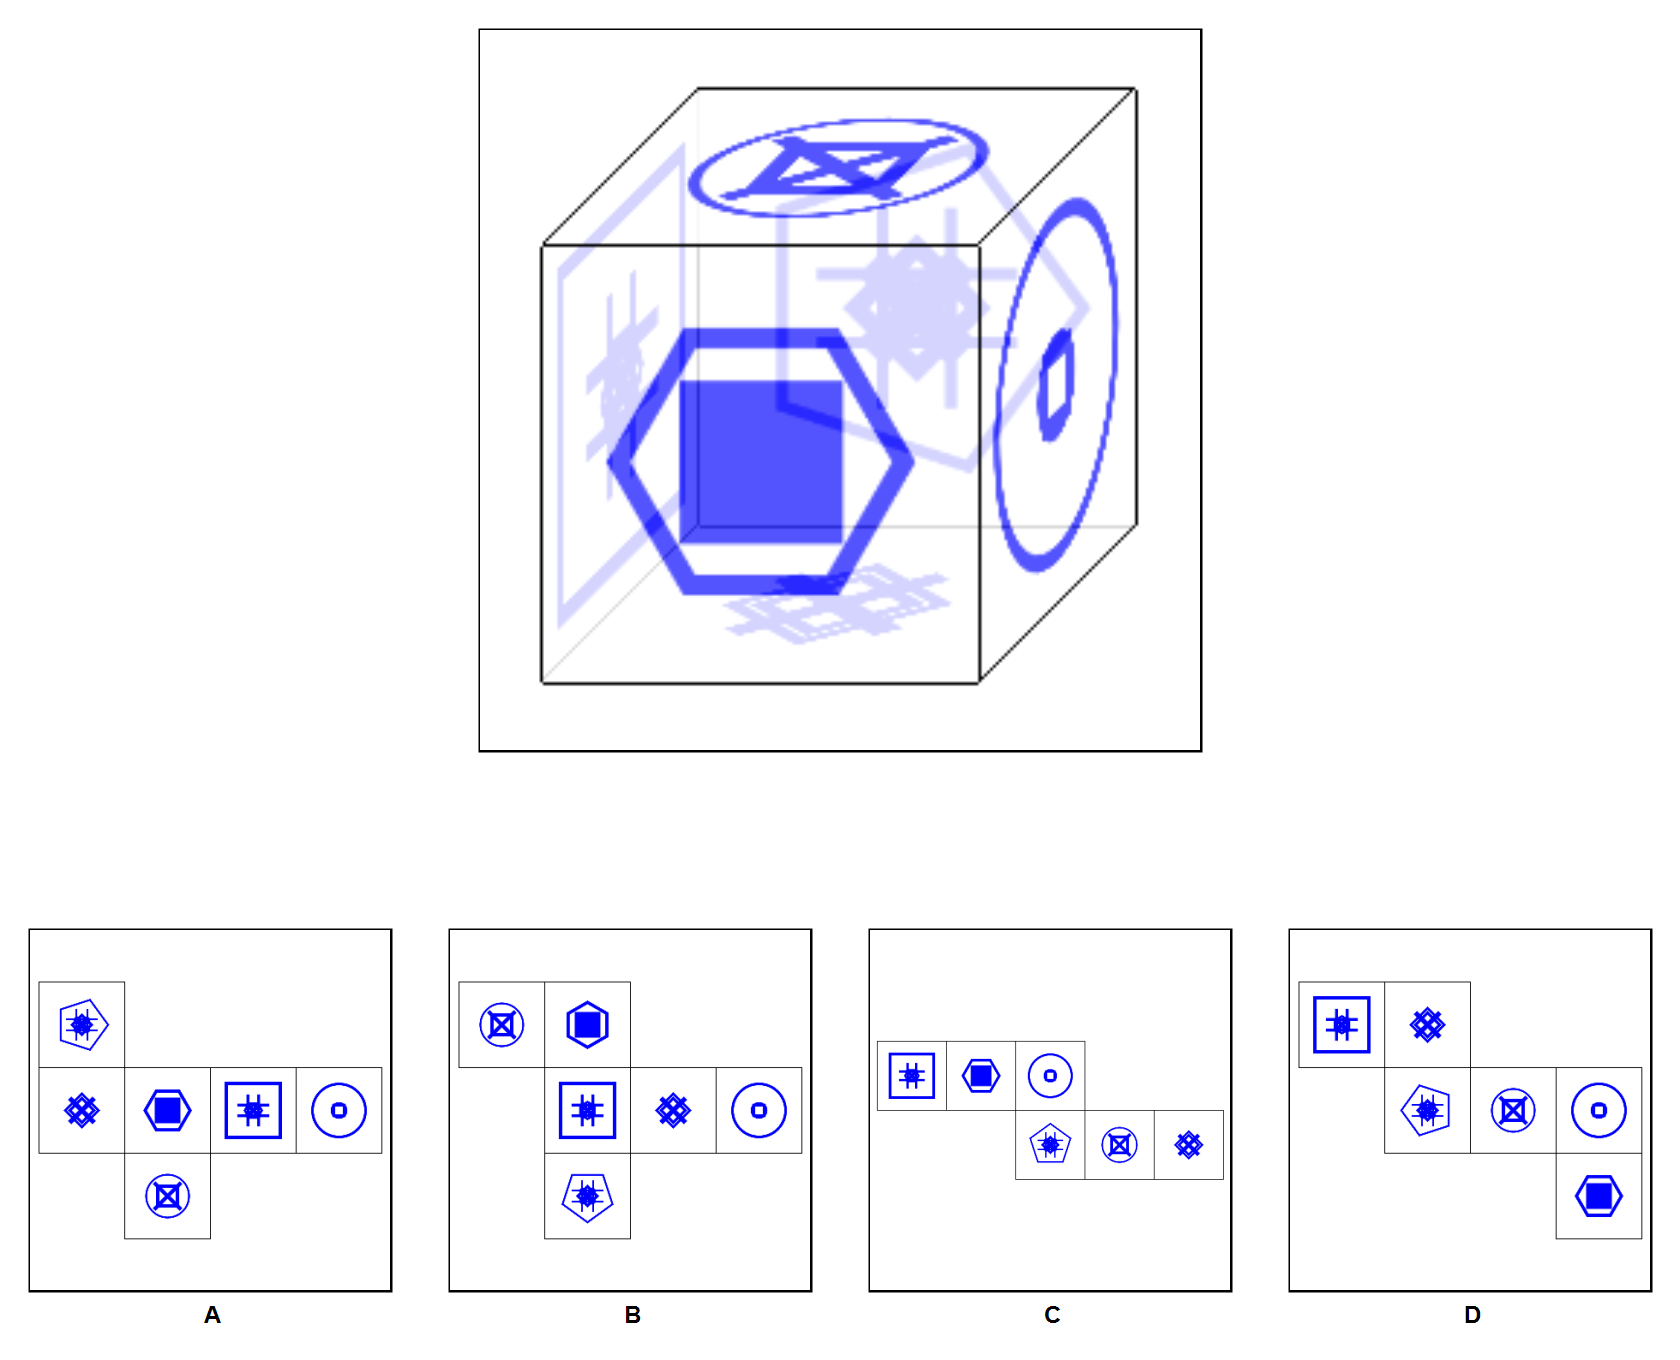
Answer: B